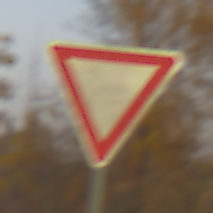
Verkehrszeichen: VorfahrtGewaehren
Umgebung: Roofed, Suburban
Tageszeit: SunriseSunset
Wetter: Clear
Licht: Natural
Jahreszeit: NotSpecified
Kontrast: MediumContrast